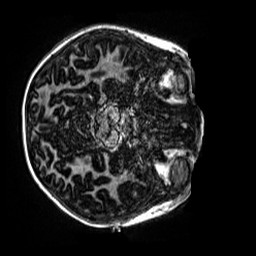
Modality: MP2RAGE
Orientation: axial
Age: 10
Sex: female
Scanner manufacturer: siemens
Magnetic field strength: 3 T
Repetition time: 4 s
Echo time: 0.00299 s